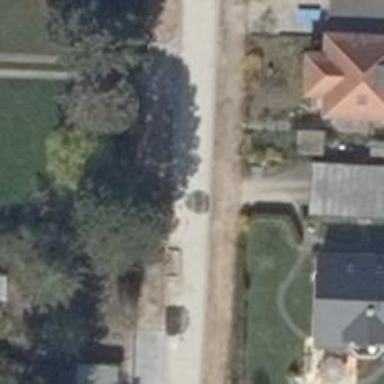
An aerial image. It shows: Driveway.